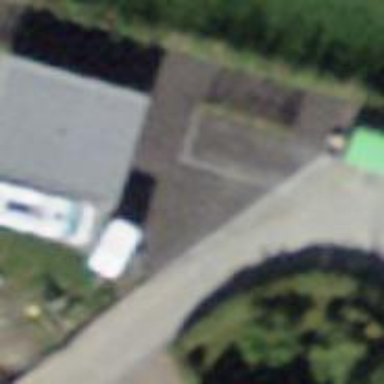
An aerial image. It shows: Garage building.